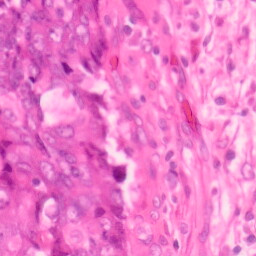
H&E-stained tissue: Colon